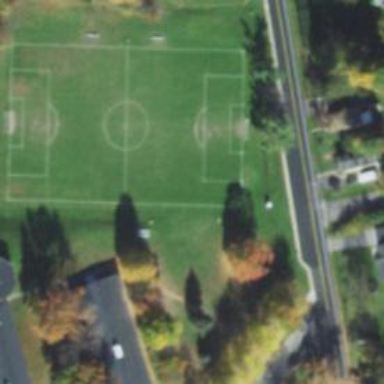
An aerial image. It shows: Soccer pitch designated for leisure and sports activities.